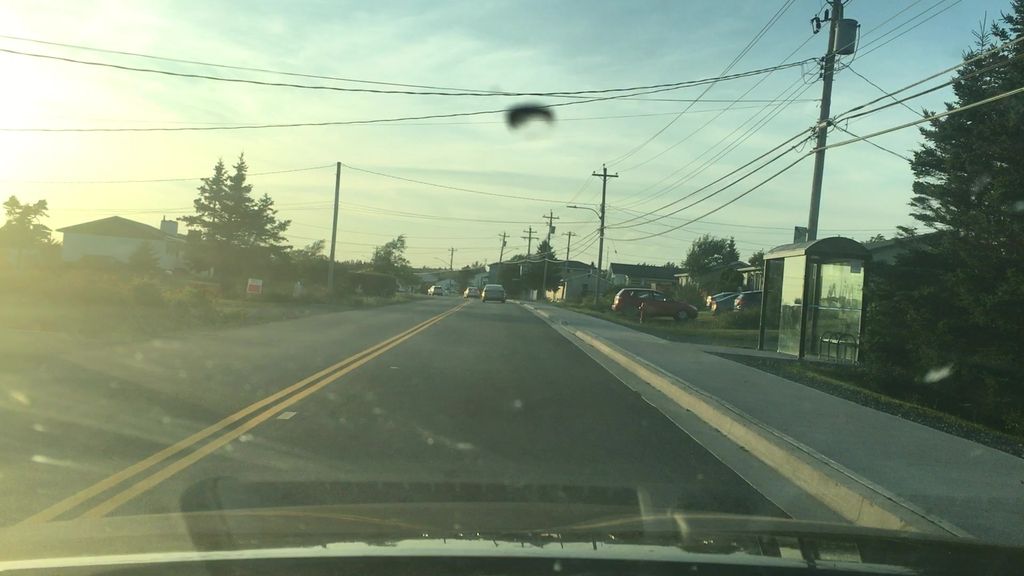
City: halifax